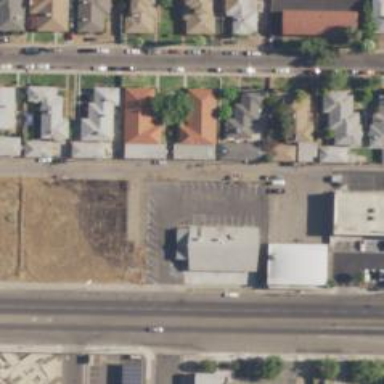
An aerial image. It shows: Alleyway designated as service road.